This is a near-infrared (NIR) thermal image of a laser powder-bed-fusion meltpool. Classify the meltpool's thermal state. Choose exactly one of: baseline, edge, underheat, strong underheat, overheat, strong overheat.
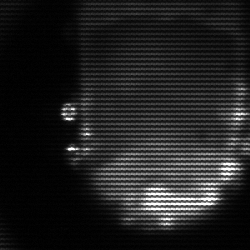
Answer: baseline